Question: I've got a view controller that contains a 'UIScrollView' with the following hierarchy.
'- UIView -- UIScrollView ---- UIImageView ---- UIButton ....'
When constraining the subviews of the 'UIScrollView', the right alignment is incorrect.

My 'UIScrollView' constraints:
<URL>
'UIButton' constraints after creating trailing constraint
<URL>
At first I thought it was just the storyboard not rendering the view controller properly. After an Xcode restart and a computer restart the issue persists.
Setting the 'Adjusts Scroll View Insets' property on the containing view controller has no effect.
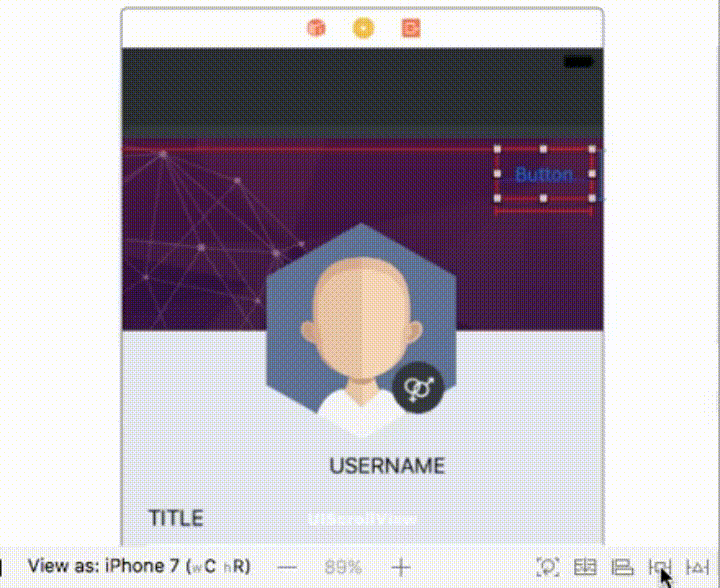
Answer: Scrollviews are a bit tricky, because they're made to scroll over their content both horizontally and vertically.
If you think about it, there's no way for the scrollview to know its content width, you have to set it. That's why your button is not where it should be.
If you want your view to scroll only vertically, you first have to set your content width to your scrollview's width (more exactly to your scrollview's parent's width).
The usual way to achieve this is to have a unique subview into your scrollView, and use it as a content view.
So, add a UIView to your scrollview, add it the constraints so that it fills the scrollview (ie top, leading, trailing and bottom spacing = 0).
Next, the most important constraint: add a width constraint so that your content view's width is equal to the scrollview's parent's width (in your case, probably your viewController's view.
And that's it. Now you can add any content you want into the content view. (your content view needs to have an height too, either a fixed height or constraints from the top to bottom)
<URL>